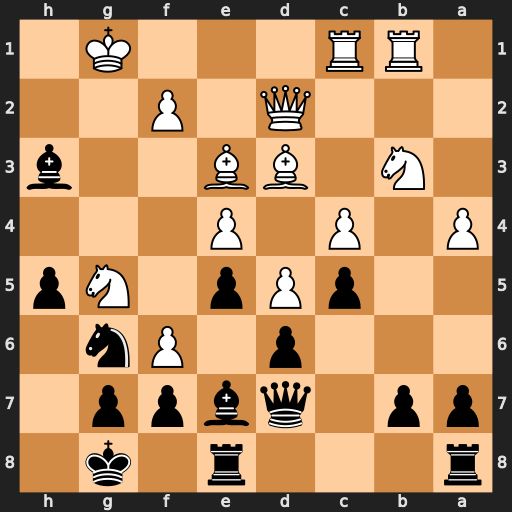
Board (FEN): r3r1k1/pp1qbpp1/3p1Pn1/2pPp1Np/P1P1P3/1N1BB2b/3Q1P2/1RR3K1
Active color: b
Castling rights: -
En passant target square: -
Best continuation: Qg4+ Kh2 Qg2#